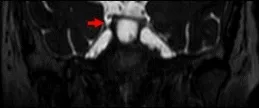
MRI of the brain; (A-D) Coronal and axial steady state sequences / FIESTA. (A-F) The images demonstrate bilateral, lytic, expansile, lobular lesions extending from Meckel's caves into the petrous apices. These lesions follow CSF signal on all sequences with no enhancement.
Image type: radiology (mri)